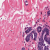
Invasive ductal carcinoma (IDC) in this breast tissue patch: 0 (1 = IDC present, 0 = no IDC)